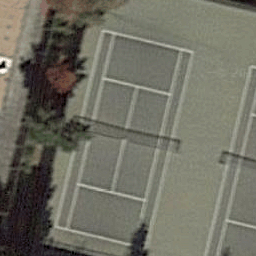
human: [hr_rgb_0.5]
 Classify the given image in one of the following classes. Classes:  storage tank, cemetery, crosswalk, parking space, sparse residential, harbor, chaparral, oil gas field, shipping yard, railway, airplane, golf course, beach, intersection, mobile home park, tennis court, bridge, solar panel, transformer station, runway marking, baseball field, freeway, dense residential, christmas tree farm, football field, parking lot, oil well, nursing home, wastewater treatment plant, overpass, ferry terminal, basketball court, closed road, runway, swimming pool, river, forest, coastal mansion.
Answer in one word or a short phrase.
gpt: tennis court